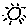
Label: sun